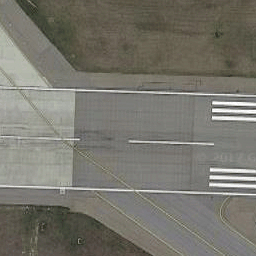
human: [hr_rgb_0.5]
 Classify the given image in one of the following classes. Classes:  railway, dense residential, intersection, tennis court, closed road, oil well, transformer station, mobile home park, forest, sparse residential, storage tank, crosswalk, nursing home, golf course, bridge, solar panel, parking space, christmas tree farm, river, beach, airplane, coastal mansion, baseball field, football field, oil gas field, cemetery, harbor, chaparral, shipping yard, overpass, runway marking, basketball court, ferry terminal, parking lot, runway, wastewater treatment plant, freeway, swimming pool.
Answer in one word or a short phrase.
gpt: runway